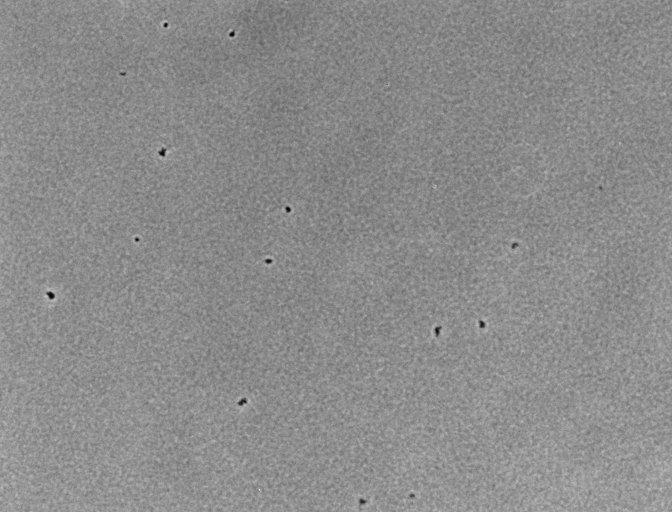
Phase contrast microscopy, 20x objective, 3 h incubation